Question: I have a '<div>' called 'wrapper' which contains 2 other '<div>'s called 'textbox' and 'checkbox'.
I want to able to make the yellow box to go inside the wrapper.
The pink box is used as an input text field and the yellow box is used as a checkbox.
<URL>
I tried everything I can think of such as 'float: right' but it just pushes the the yellow box outside

'''
<html>
<head>
<title>Page</title>
<script type="text/javascript" src="jquery-1.9.1.min.js"></script>
<style type="text/css">
.box {
background-color: #008DEF;
color: #9C5A3C;
height:100px;
width:260px;
position: relative; top:70px;
}
.textbox
{
background-color: #FF58C3;
height:90px;
width:170px;
}
.checkbox
{
background-color: #FFAB24;
height:50px;
width:50px;
float:right;
}
</style>
<div class="box">
<div class="textbox"> </div>
<div class="checkbox"> </div>
</div>
</div>
</body>
</html>
'''
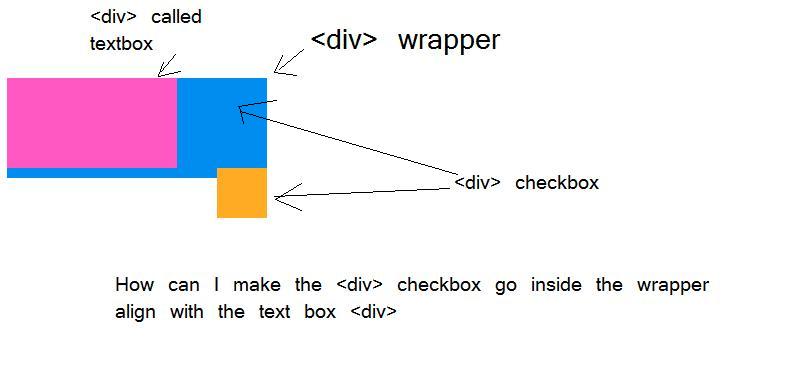
Answer: Try adding 'float:left' to the .textbox class
<URL>